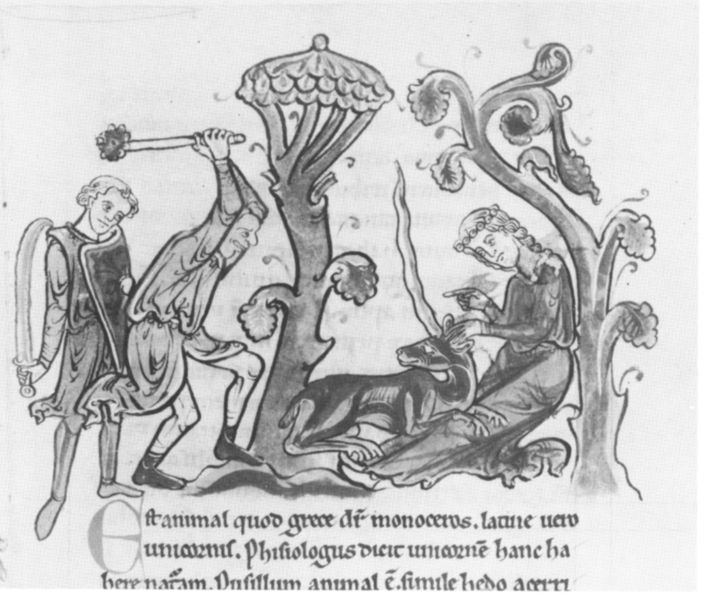
Titel: Bestiarium
Institution: Oxford, Bodleian Library
Schlagwörter: angriff, baum, bäume, frau, männer, schrift, schwert, fingerzeig, ziege, einhorn